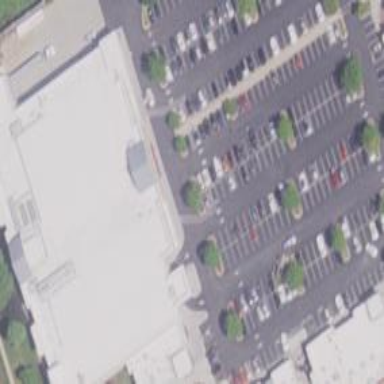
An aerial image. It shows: Retail building housing supermarket.